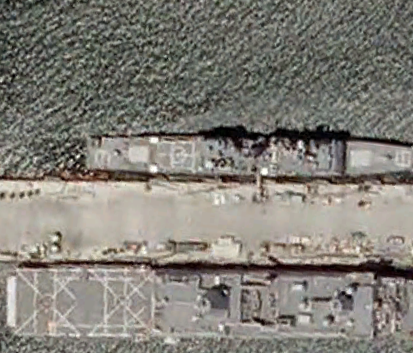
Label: combat